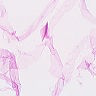
Metastatic tissue present: no